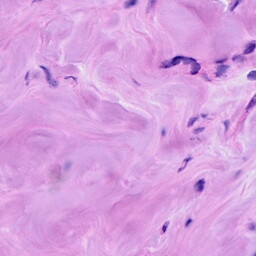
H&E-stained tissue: Breast